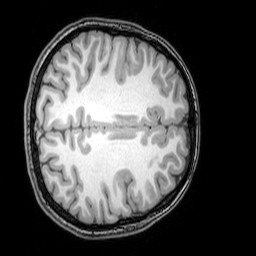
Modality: T1w
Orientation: axial
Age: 22
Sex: female
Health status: healthy
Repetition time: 0.081 s
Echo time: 0.037 s